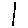
Label: line